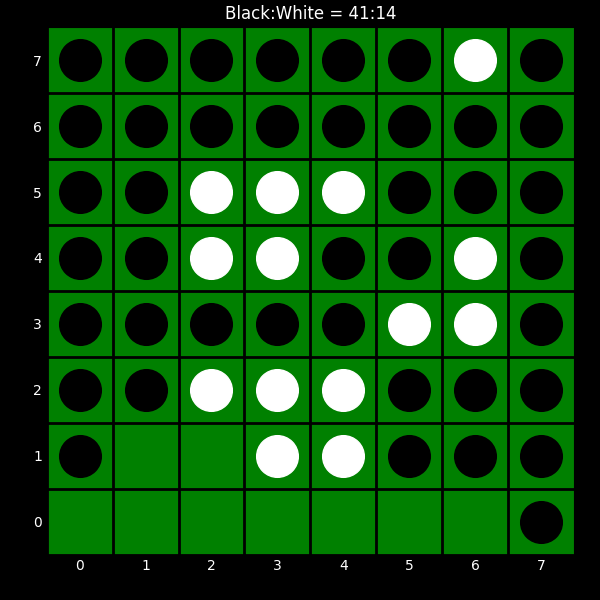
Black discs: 41
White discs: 14